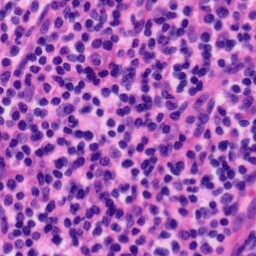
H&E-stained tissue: Tonsil